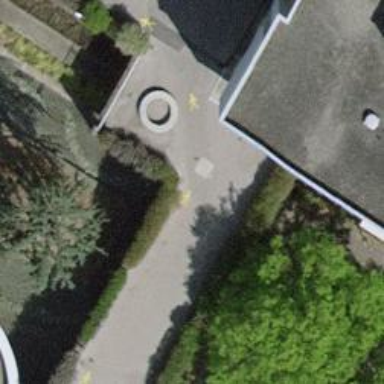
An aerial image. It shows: Paved footway inside building passage tunnel.